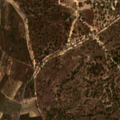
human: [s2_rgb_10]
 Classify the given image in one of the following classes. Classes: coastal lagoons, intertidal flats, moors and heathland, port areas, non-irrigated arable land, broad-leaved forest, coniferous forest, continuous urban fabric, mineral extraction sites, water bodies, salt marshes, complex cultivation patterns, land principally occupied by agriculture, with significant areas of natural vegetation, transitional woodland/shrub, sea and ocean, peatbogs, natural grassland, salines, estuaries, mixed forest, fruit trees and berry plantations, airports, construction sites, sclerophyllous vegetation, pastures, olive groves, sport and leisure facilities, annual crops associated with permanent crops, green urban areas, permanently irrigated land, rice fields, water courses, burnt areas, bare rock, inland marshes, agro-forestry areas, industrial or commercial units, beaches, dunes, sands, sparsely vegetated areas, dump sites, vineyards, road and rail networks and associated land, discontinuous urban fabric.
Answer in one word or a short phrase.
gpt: olive groves, agro-forestry areas, coniferous forest, mixed forest